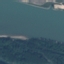
Land use / land cover: River